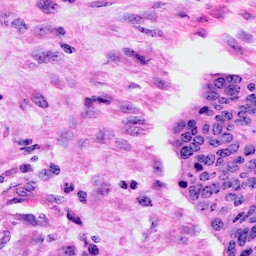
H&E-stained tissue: Cervix